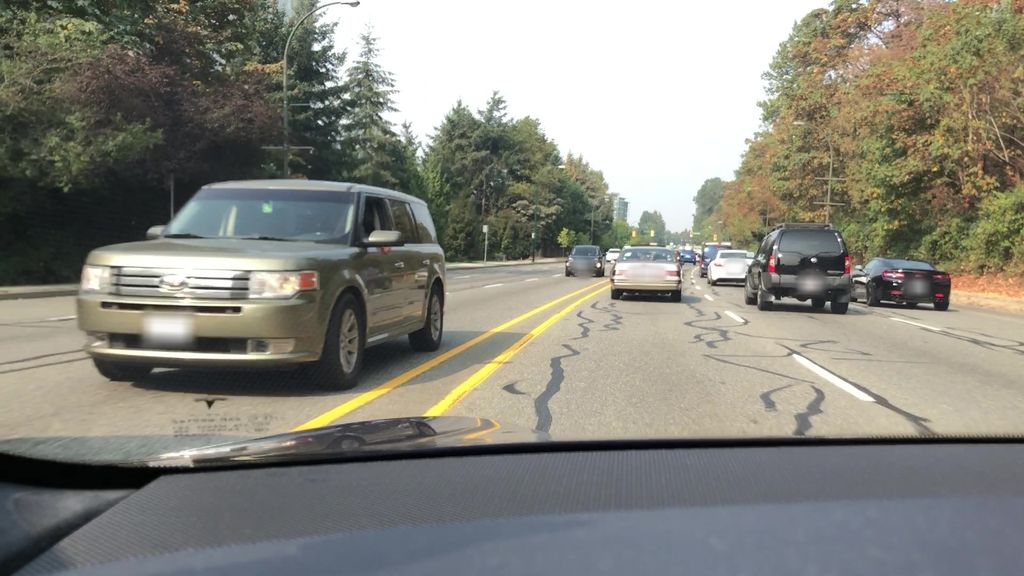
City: vancouver